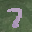
Label: 7